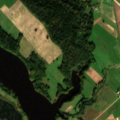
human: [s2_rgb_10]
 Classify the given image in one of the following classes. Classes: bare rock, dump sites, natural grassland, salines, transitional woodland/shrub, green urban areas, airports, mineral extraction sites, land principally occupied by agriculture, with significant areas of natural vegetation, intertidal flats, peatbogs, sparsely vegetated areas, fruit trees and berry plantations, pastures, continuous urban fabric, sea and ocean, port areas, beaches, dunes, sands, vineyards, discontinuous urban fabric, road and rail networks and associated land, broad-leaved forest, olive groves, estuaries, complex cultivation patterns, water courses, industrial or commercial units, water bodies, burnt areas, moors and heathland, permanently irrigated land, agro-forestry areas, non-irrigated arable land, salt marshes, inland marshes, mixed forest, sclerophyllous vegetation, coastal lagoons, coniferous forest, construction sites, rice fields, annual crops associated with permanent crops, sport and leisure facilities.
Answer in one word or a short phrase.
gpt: non-irrigated arable land, complex cultivation patterns, land principally occupied by agriculture, with significant areas of natural vegetation, mixed forest, water bodies